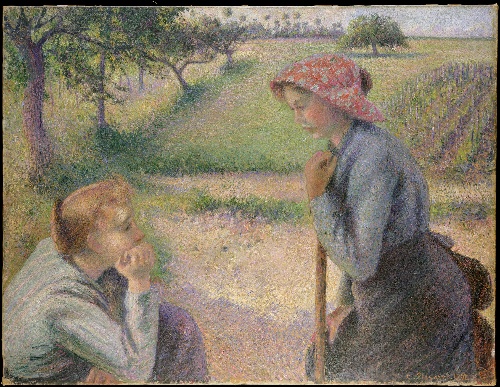
Title: Two Young Peasant Women
Artist: Camille Pissarro
Artist bio: French, Charlotte Amalie, Saint Thomas 1830–1903 Paris
Date: 1891–92
Object type: Painting
Classification: Paintings
Medium: Oil on canvas
Dimensions: 35 1/4 x 45 7/8 in. (89.5 x 116.5 cm)
Department: European Paintings
Credit line: Gift of Mr. and Mrs. Charles Wrightsman, 1973
Accession year: 1973
Repository: Metropolitan Museum of Art, New York, NY
Tags: Women|Farms